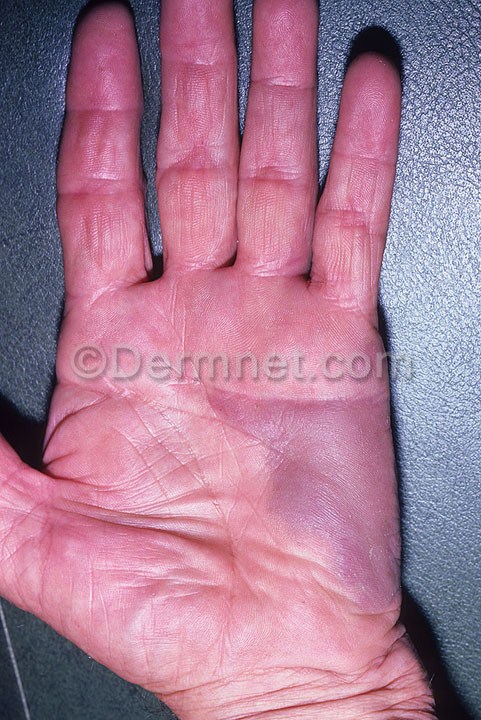
Disease: Vascular Tumors